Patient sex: M
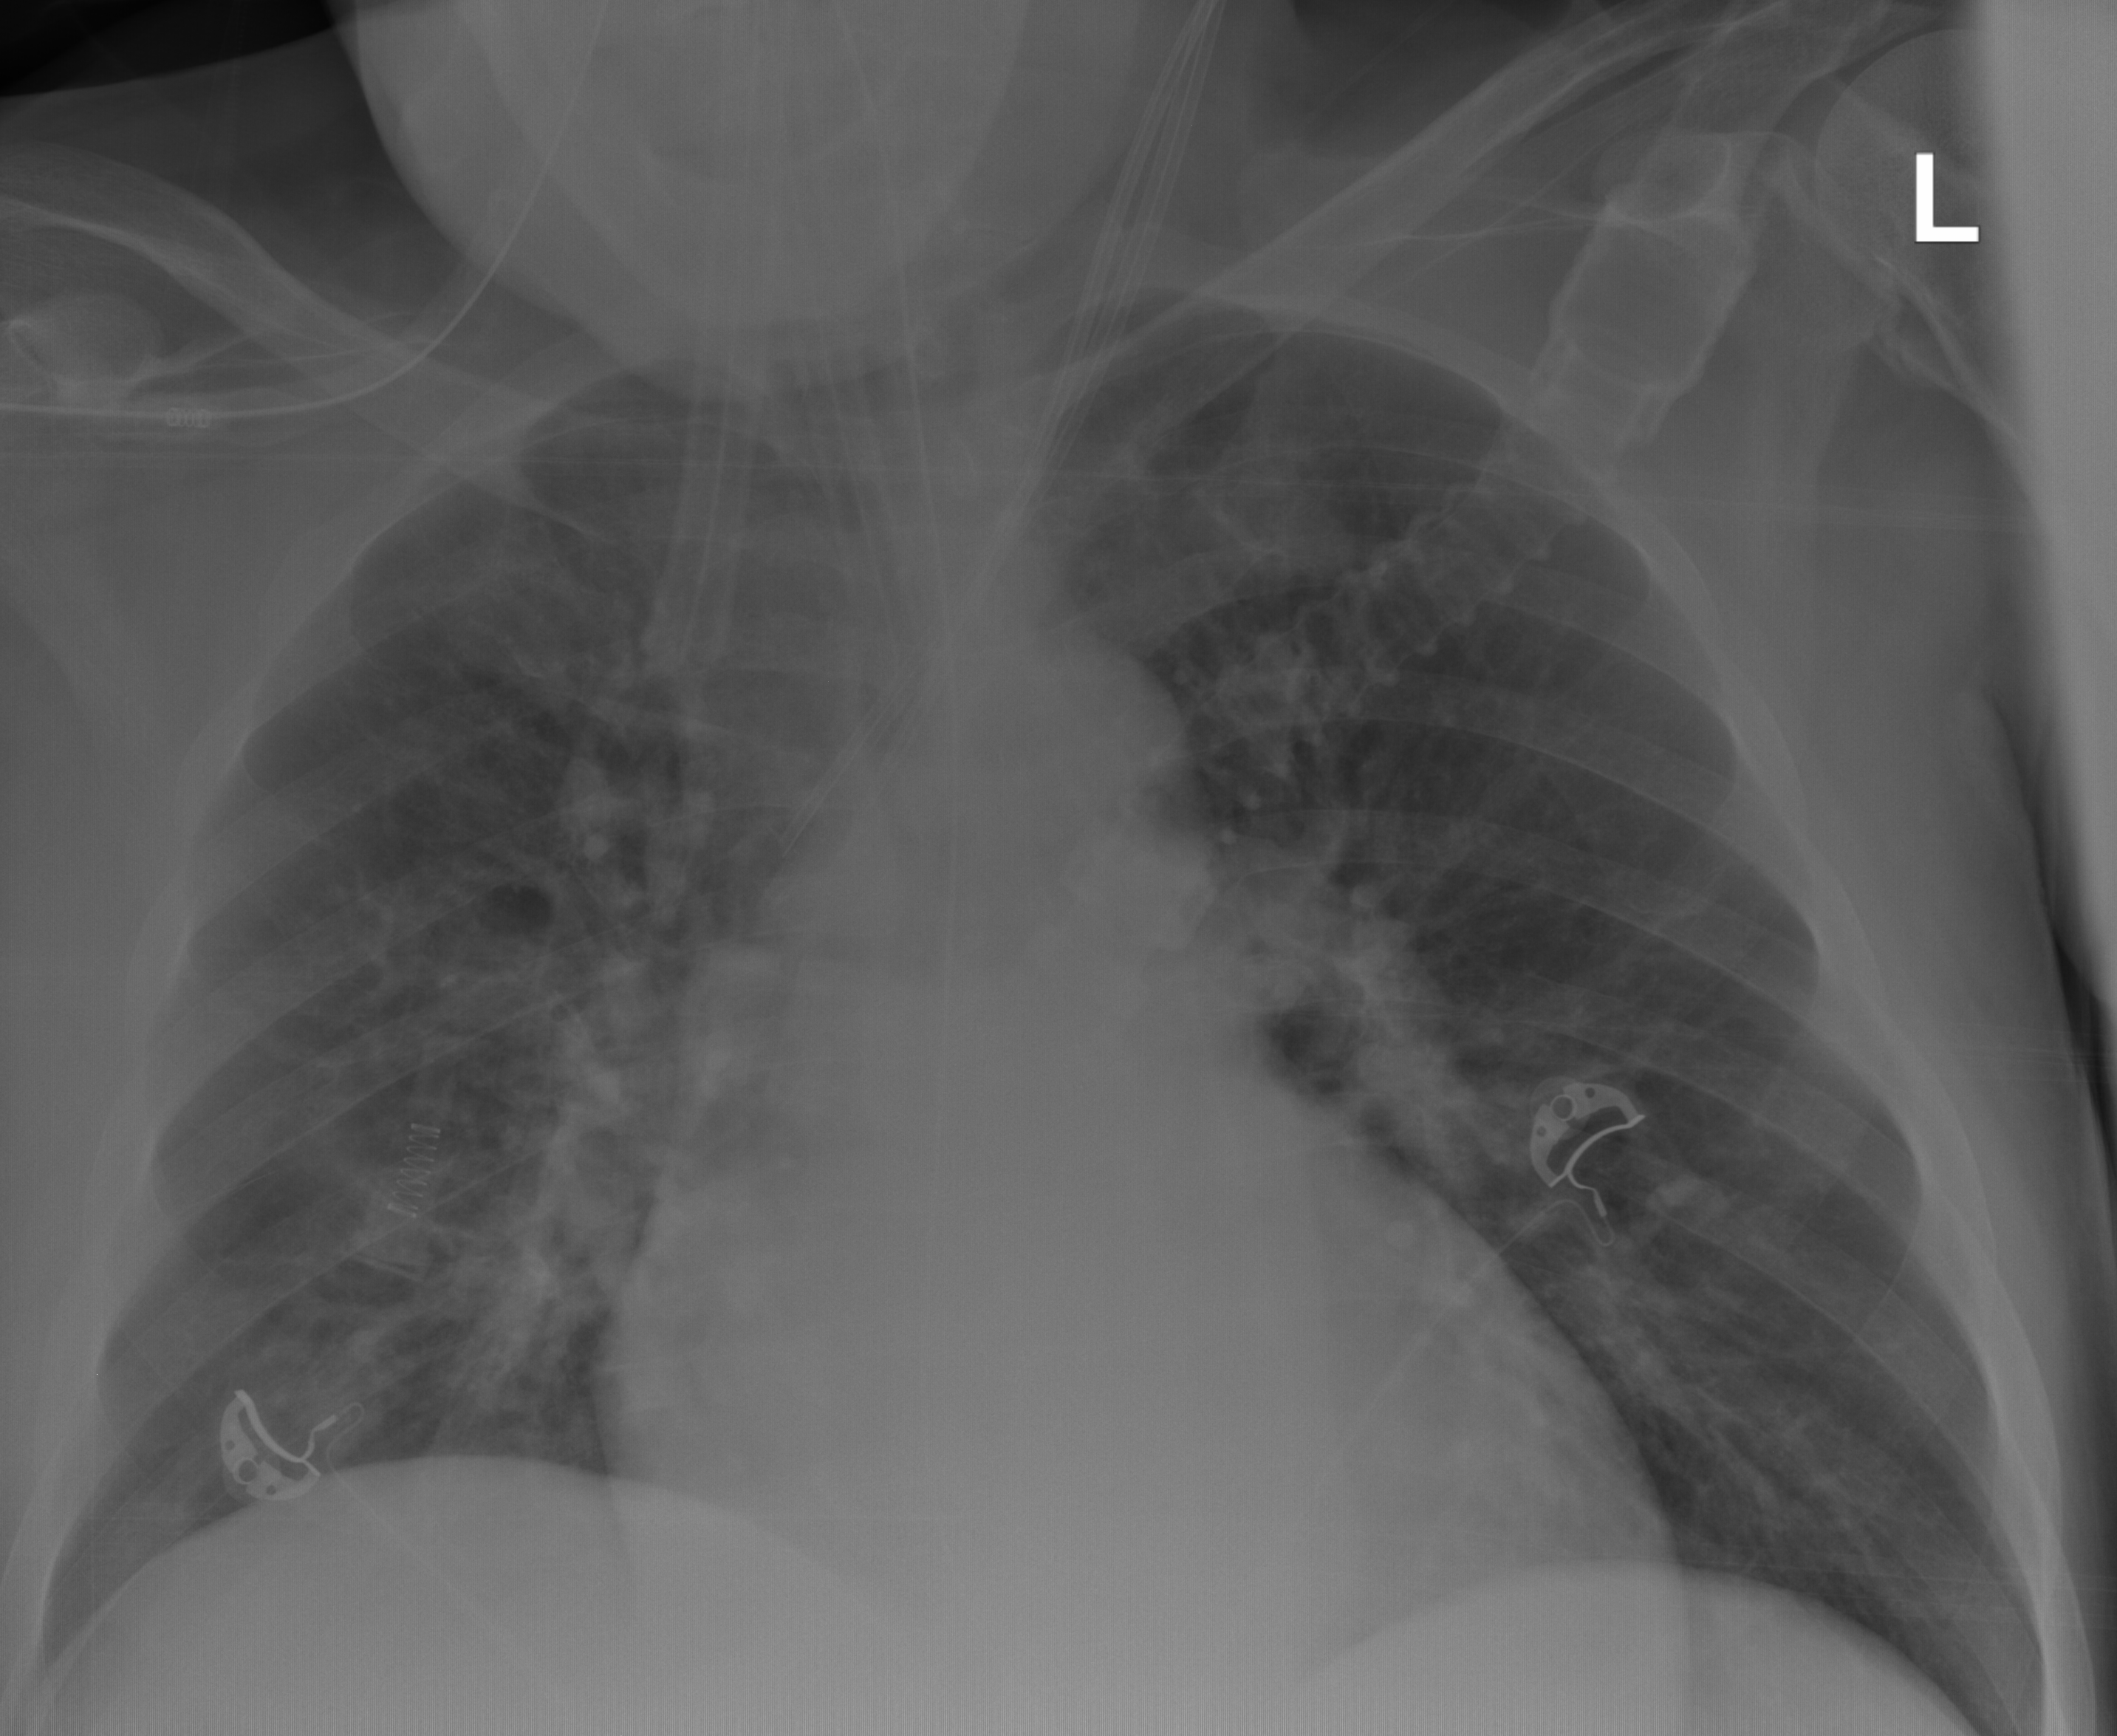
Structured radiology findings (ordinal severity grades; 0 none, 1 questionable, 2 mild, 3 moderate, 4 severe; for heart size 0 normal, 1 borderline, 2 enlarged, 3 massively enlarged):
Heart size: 0
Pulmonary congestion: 0
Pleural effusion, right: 0
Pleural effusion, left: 0
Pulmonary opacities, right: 2
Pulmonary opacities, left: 0
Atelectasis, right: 0
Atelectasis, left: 0